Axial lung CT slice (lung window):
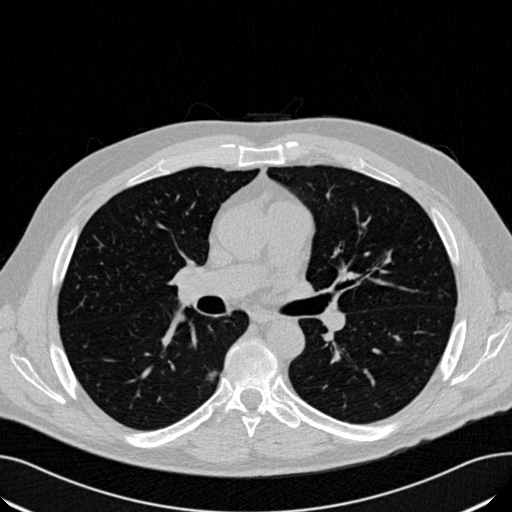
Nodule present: yes
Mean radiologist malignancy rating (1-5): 3.5